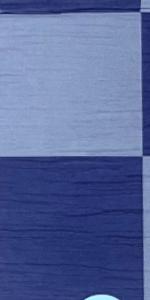
Label: Empty